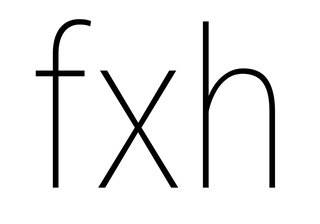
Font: Roboto_Condensed_Thin